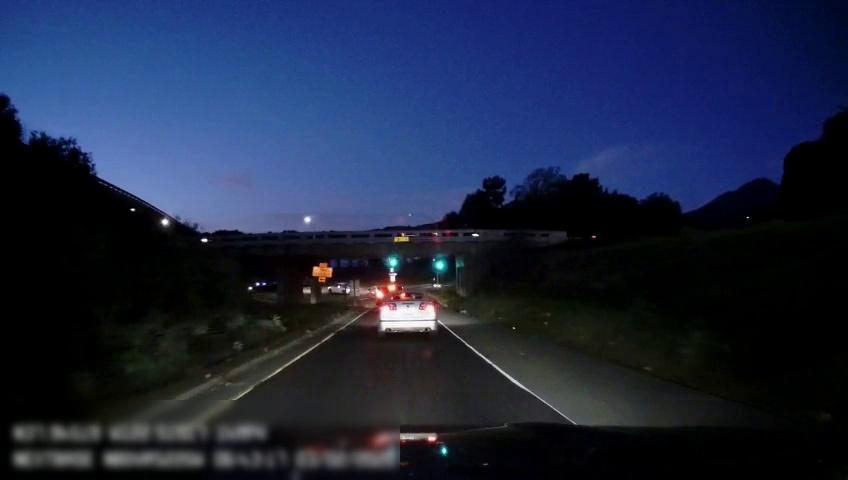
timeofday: Night
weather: Other
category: Drivable Space
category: Vehicles | Car
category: Vehicles | SUV
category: Vehicles | Car
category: Lanes | Alternate Lane
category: Lanes | Alternate Lane
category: Traffic | Lights
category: Traffic | Lights
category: Traffic | Signs